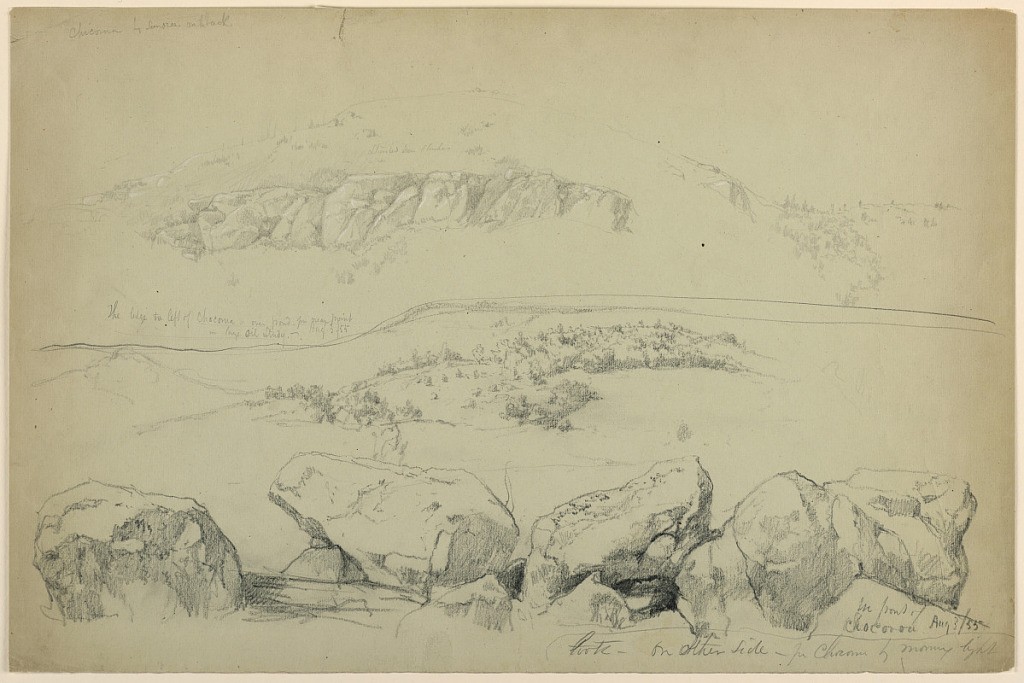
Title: In Front of Mount Chocorua, New Hampshire
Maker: Daniel Huntington, American, 1816–1906
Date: August 3, 1855
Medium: Graphite, white and black crayon on pale green paper
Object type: Drawing
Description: Rocks and small bushes, below. Sketch of mountain, above.